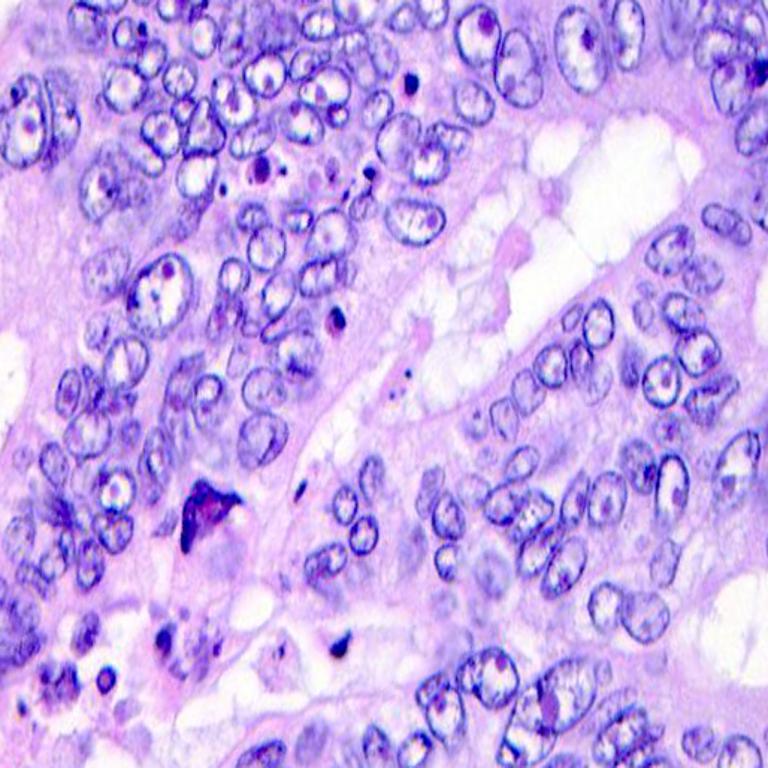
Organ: colon
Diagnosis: adenocarcinomas